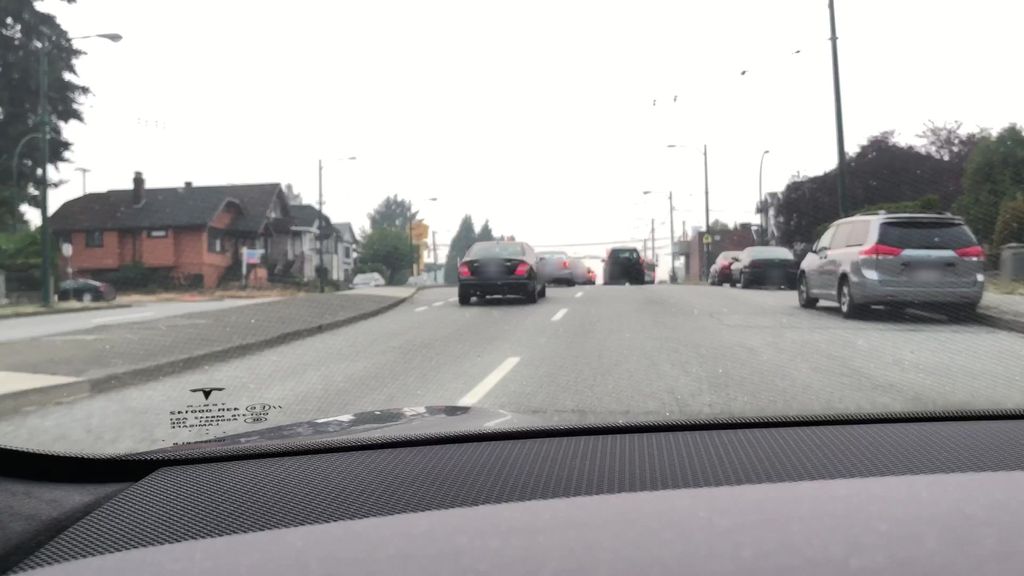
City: vancouver